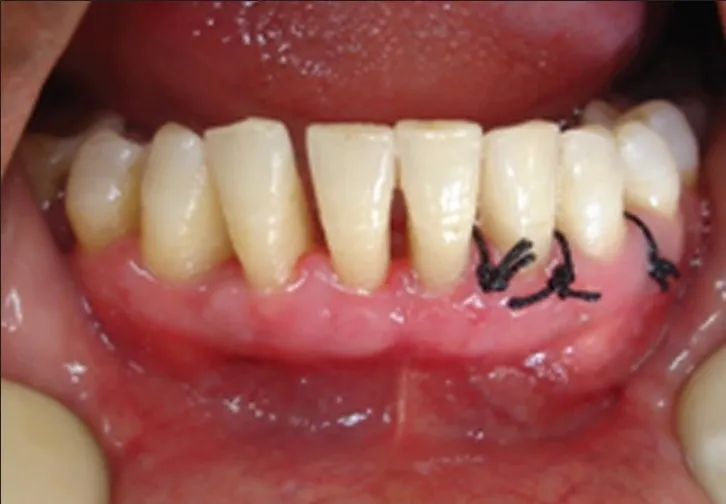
After 3 days, case 2.
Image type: medical_photograph (other_medical_photograph)